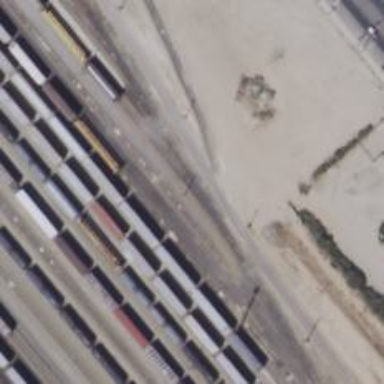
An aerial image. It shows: Railway yard.